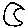
Label: moon